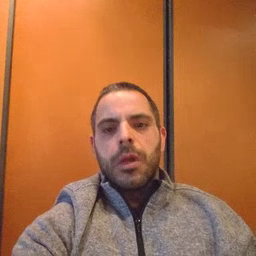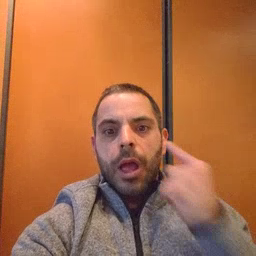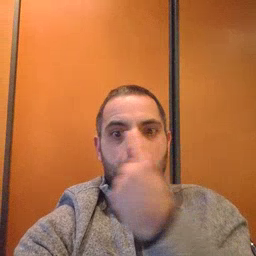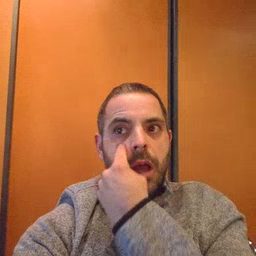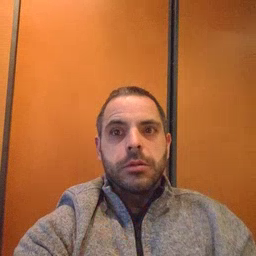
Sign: eye